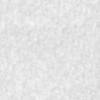
Label: no_change